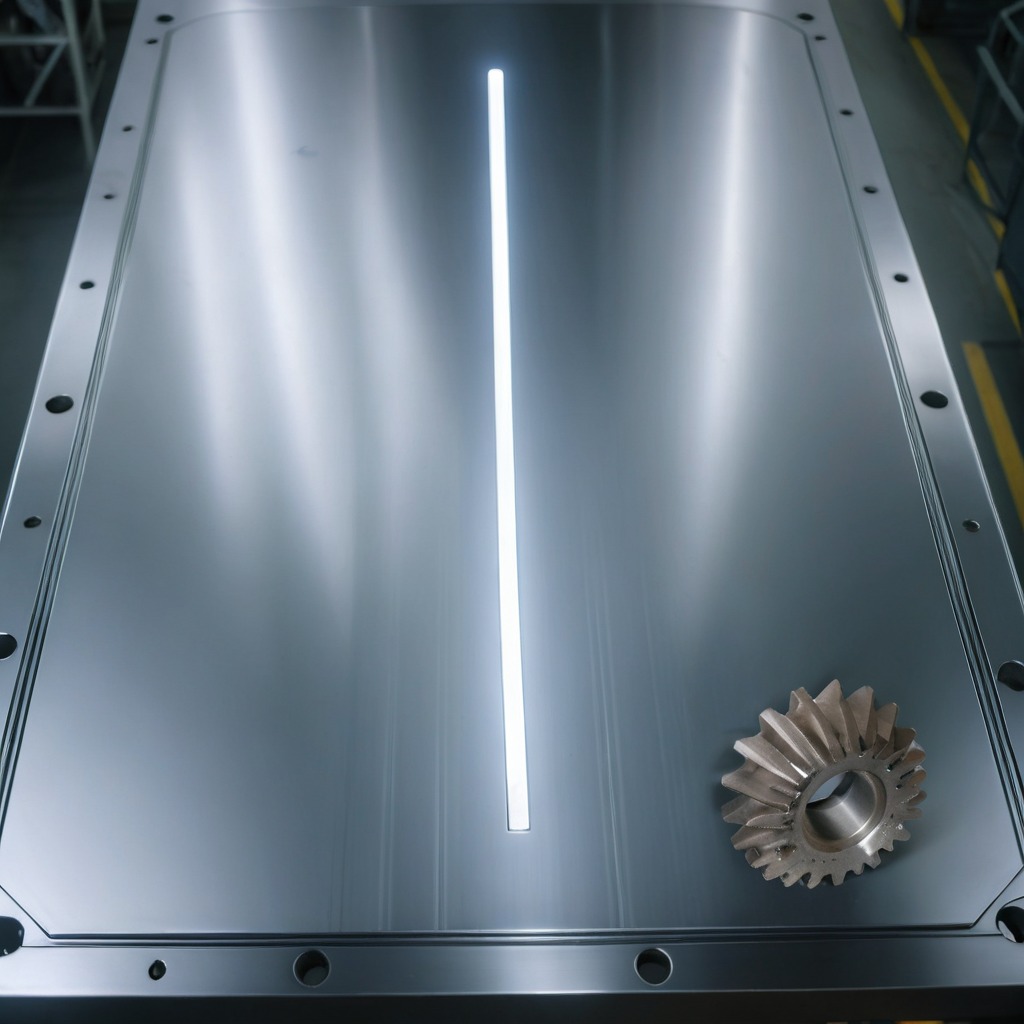
A steel gear with teeth is lying on a metal table in a machine shop under fluorescent lights.